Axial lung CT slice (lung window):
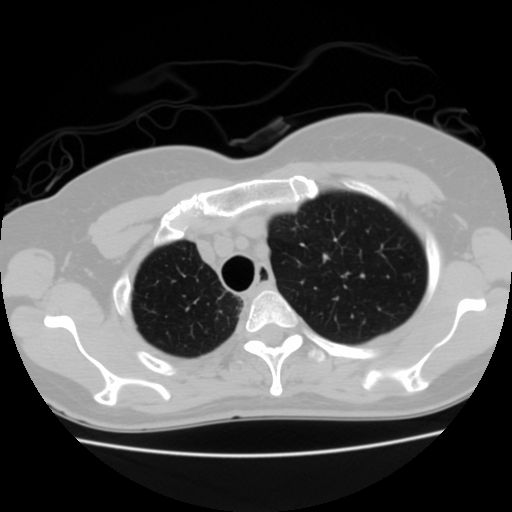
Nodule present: no